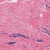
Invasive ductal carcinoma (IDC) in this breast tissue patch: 0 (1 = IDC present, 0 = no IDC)